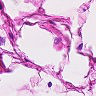
Metastatic tissue present: no